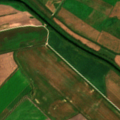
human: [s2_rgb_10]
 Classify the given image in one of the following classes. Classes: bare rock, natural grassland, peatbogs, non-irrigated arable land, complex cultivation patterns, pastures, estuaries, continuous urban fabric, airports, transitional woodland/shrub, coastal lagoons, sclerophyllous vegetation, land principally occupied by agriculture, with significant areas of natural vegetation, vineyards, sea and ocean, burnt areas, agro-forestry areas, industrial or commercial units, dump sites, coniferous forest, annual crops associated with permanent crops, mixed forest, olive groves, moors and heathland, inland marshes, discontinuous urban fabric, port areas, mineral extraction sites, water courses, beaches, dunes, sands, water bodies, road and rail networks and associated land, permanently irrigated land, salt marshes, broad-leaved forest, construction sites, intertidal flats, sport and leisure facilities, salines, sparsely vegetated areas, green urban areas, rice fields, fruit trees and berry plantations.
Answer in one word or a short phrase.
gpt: non-irrigated arable land, complex cultivation patterns